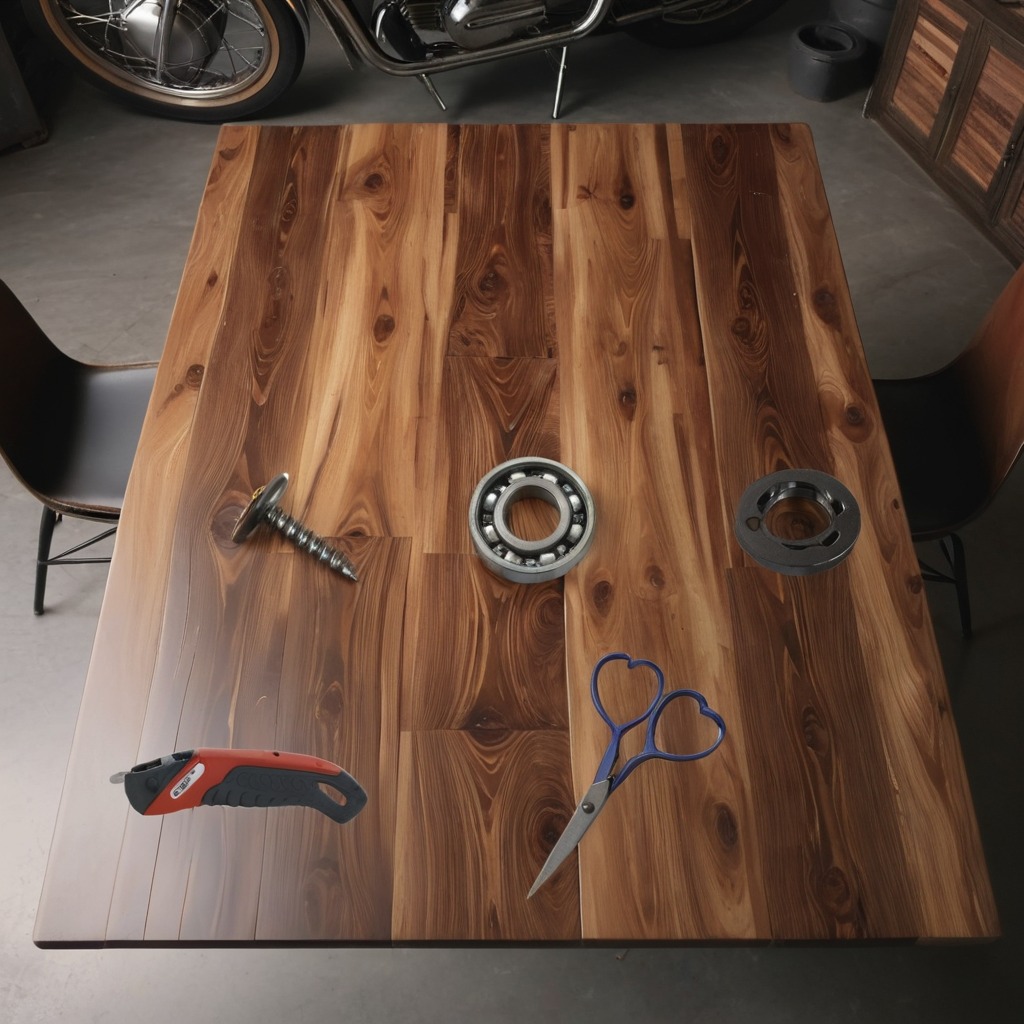
A metal ball bearing, a utility knife, a flat metal washer, a metal machine screw, and a pair of scissors are lying on the oil-spilled wooden table in a vintage motorcycle garage.